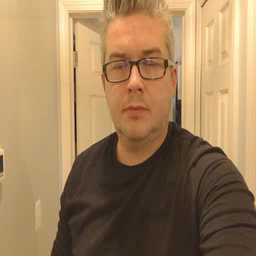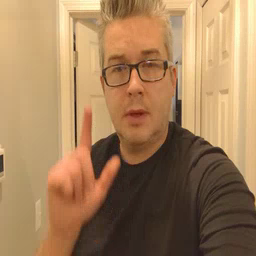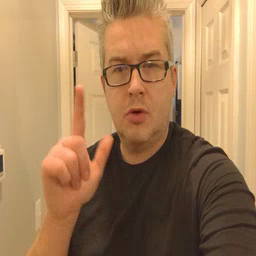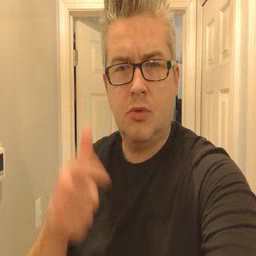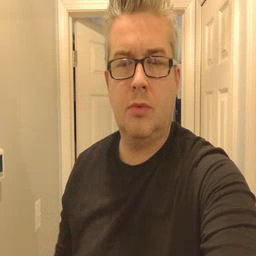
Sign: later